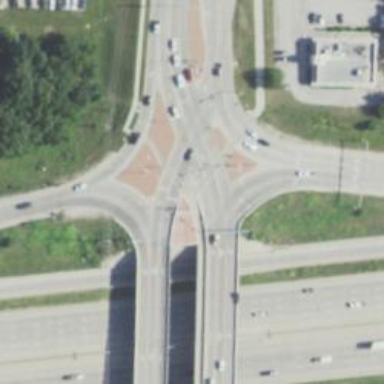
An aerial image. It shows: Marked crossing on cycleway road.